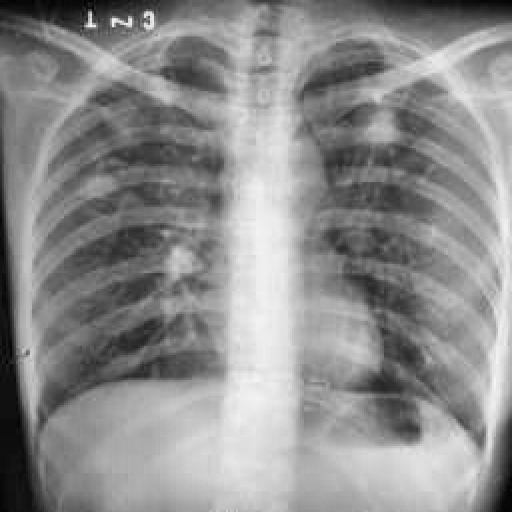
Finding: TUBERCULOSIS